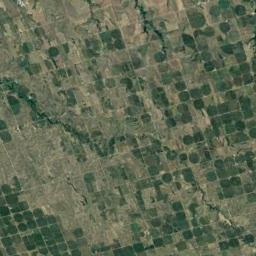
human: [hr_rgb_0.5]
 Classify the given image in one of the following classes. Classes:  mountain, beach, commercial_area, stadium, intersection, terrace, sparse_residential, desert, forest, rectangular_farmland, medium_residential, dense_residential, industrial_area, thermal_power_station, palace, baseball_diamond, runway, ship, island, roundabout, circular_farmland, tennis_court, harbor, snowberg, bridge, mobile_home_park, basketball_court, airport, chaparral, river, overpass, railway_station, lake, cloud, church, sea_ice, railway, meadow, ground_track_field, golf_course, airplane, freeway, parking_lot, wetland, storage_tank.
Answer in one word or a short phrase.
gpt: circular_farmland